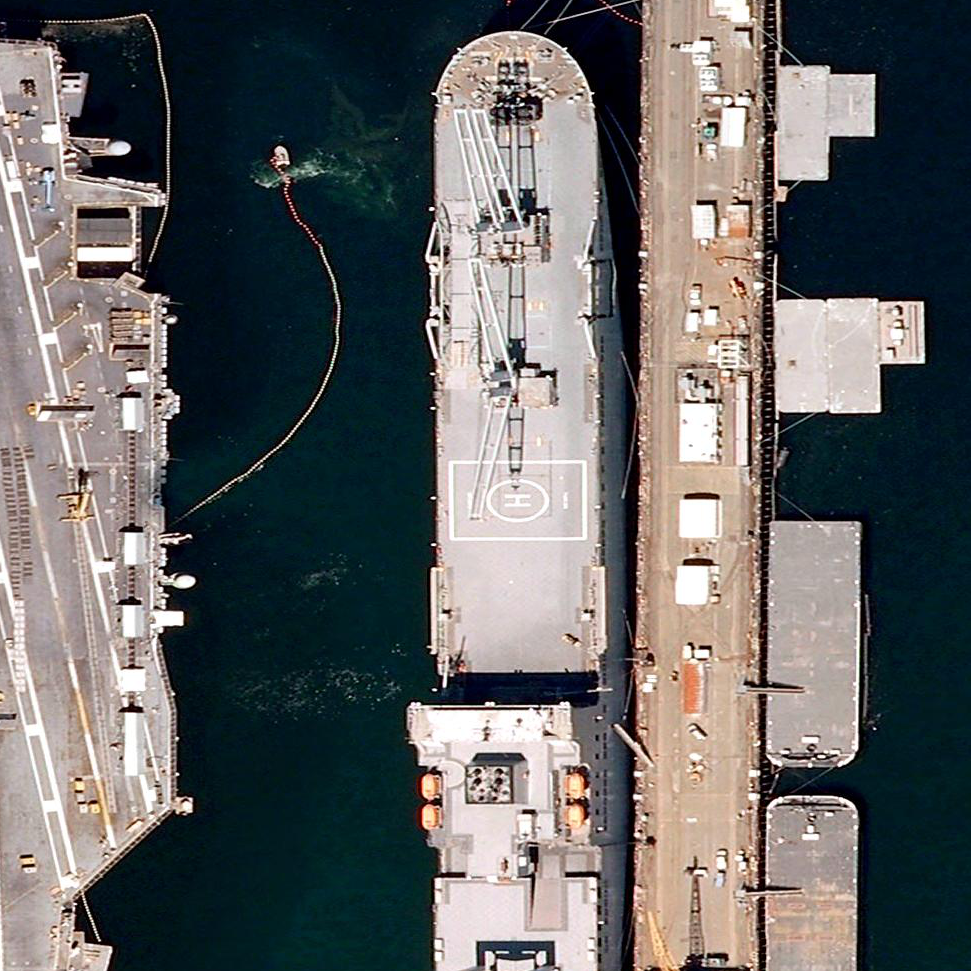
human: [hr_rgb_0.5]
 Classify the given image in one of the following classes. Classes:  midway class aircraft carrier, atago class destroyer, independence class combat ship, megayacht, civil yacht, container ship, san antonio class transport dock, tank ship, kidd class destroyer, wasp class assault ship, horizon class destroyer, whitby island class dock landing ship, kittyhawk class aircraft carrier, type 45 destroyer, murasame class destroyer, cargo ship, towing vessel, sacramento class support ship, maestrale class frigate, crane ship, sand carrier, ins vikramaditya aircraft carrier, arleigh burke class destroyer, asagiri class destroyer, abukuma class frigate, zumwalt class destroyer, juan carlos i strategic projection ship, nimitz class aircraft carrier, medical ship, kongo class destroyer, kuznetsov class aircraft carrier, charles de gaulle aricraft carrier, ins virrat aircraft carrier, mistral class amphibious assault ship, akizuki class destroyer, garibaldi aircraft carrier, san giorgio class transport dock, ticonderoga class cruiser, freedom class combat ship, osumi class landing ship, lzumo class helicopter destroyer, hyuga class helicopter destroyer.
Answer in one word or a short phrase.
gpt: Crane ship